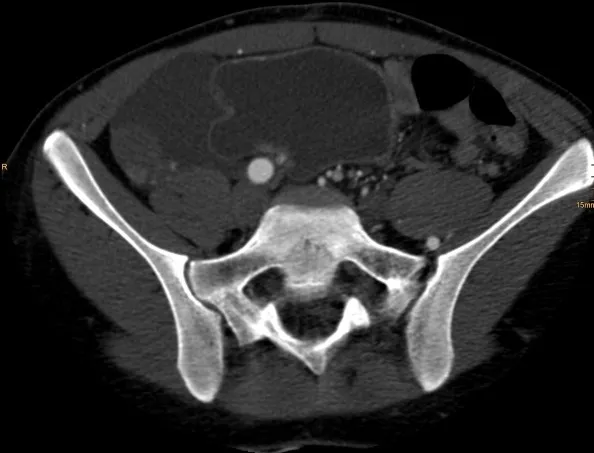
Then taking a position dorsal to the left psoas muscle.
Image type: radiology (ct)